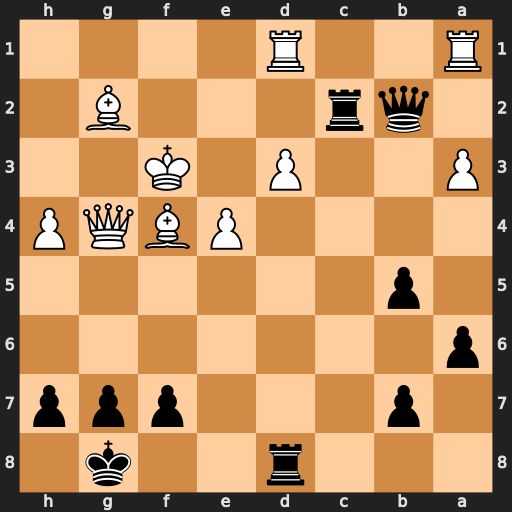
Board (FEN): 3r2k1/1p3ppp/p7/1p6/4PBQP/P2P1K2/1qr3B1/R2R4
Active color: b
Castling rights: -
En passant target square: -
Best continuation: Rf2+ Kg3 Rxg2+ Kh3 Rxg4